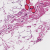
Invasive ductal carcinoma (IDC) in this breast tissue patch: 0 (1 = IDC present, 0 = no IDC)